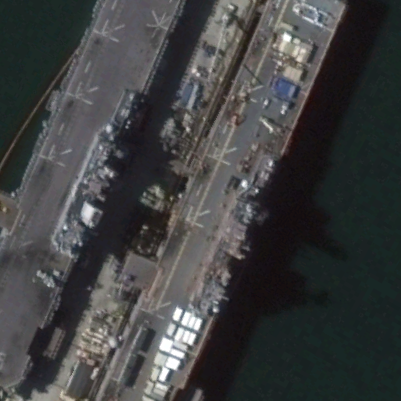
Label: assault